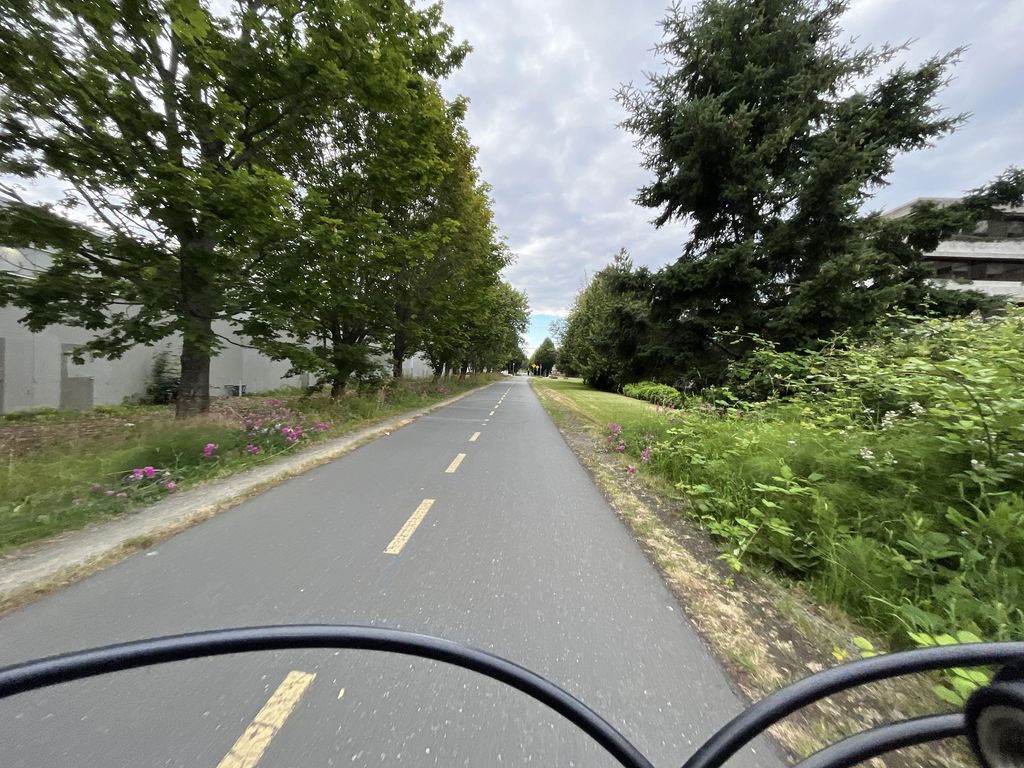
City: victoria